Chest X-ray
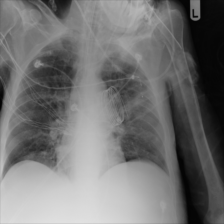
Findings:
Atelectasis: negative
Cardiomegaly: negative
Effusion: negative
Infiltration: positive
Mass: negative
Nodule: negative
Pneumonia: negative
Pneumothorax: negative
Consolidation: negative
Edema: negative
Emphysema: negative
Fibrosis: negative
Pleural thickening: negative
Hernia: negative